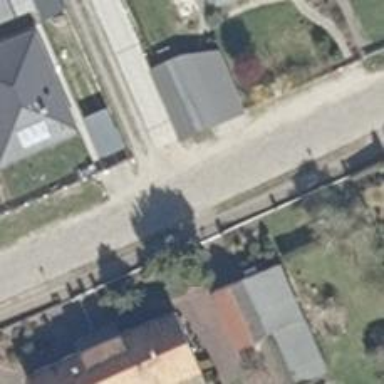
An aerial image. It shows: Residential road with sidewalk on the left side.